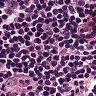
Metastatic tissue present: no